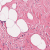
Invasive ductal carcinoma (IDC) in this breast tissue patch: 0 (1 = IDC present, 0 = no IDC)